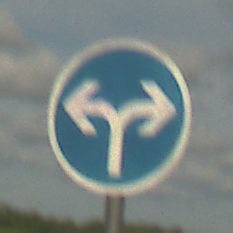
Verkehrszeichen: VorgeschriebeneFahrtrichtungRechtsOderLinks
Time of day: Midday
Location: Outdoor (RoadRail)
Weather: PartlyCloudy
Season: NotSpecified
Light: Natural